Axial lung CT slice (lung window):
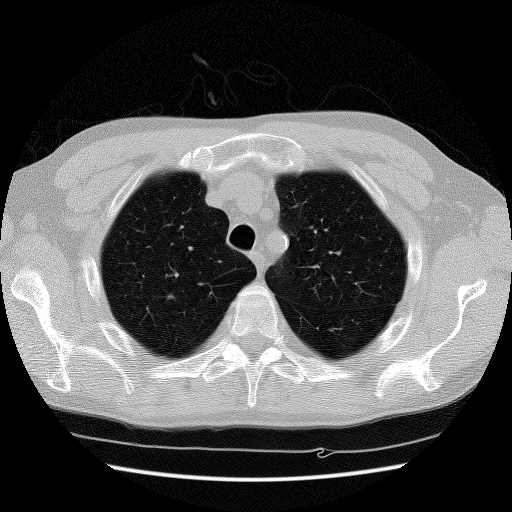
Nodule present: no